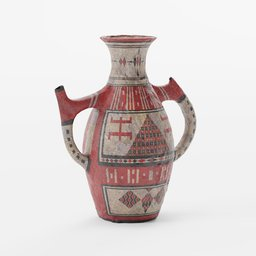
Label: decoration